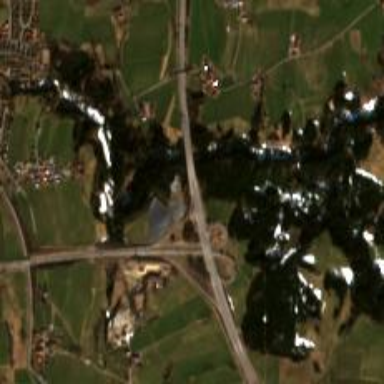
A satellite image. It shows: Motorway junction.